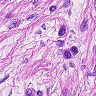
Metastatic tissue present: yes